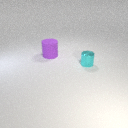
large purple rubber cylinder to the left of small cyan metal cylinder